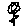
Label: flower